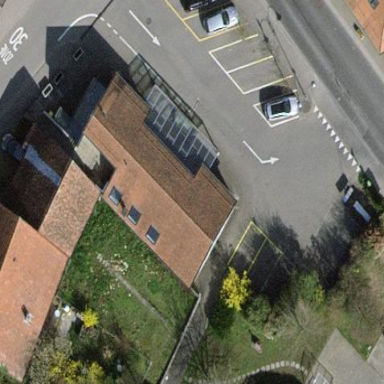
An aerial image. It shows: Office building.